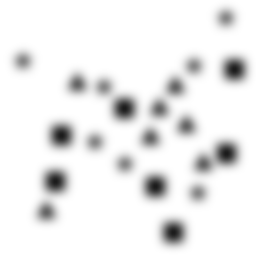
Squares: 7
Triangles: 7
Stars: 7
Total shapes: 21